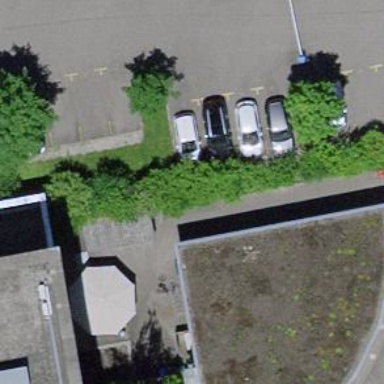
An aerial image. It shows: Bicycle parking area with wall loops for securing bikes.